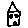
Label: house